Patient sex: M
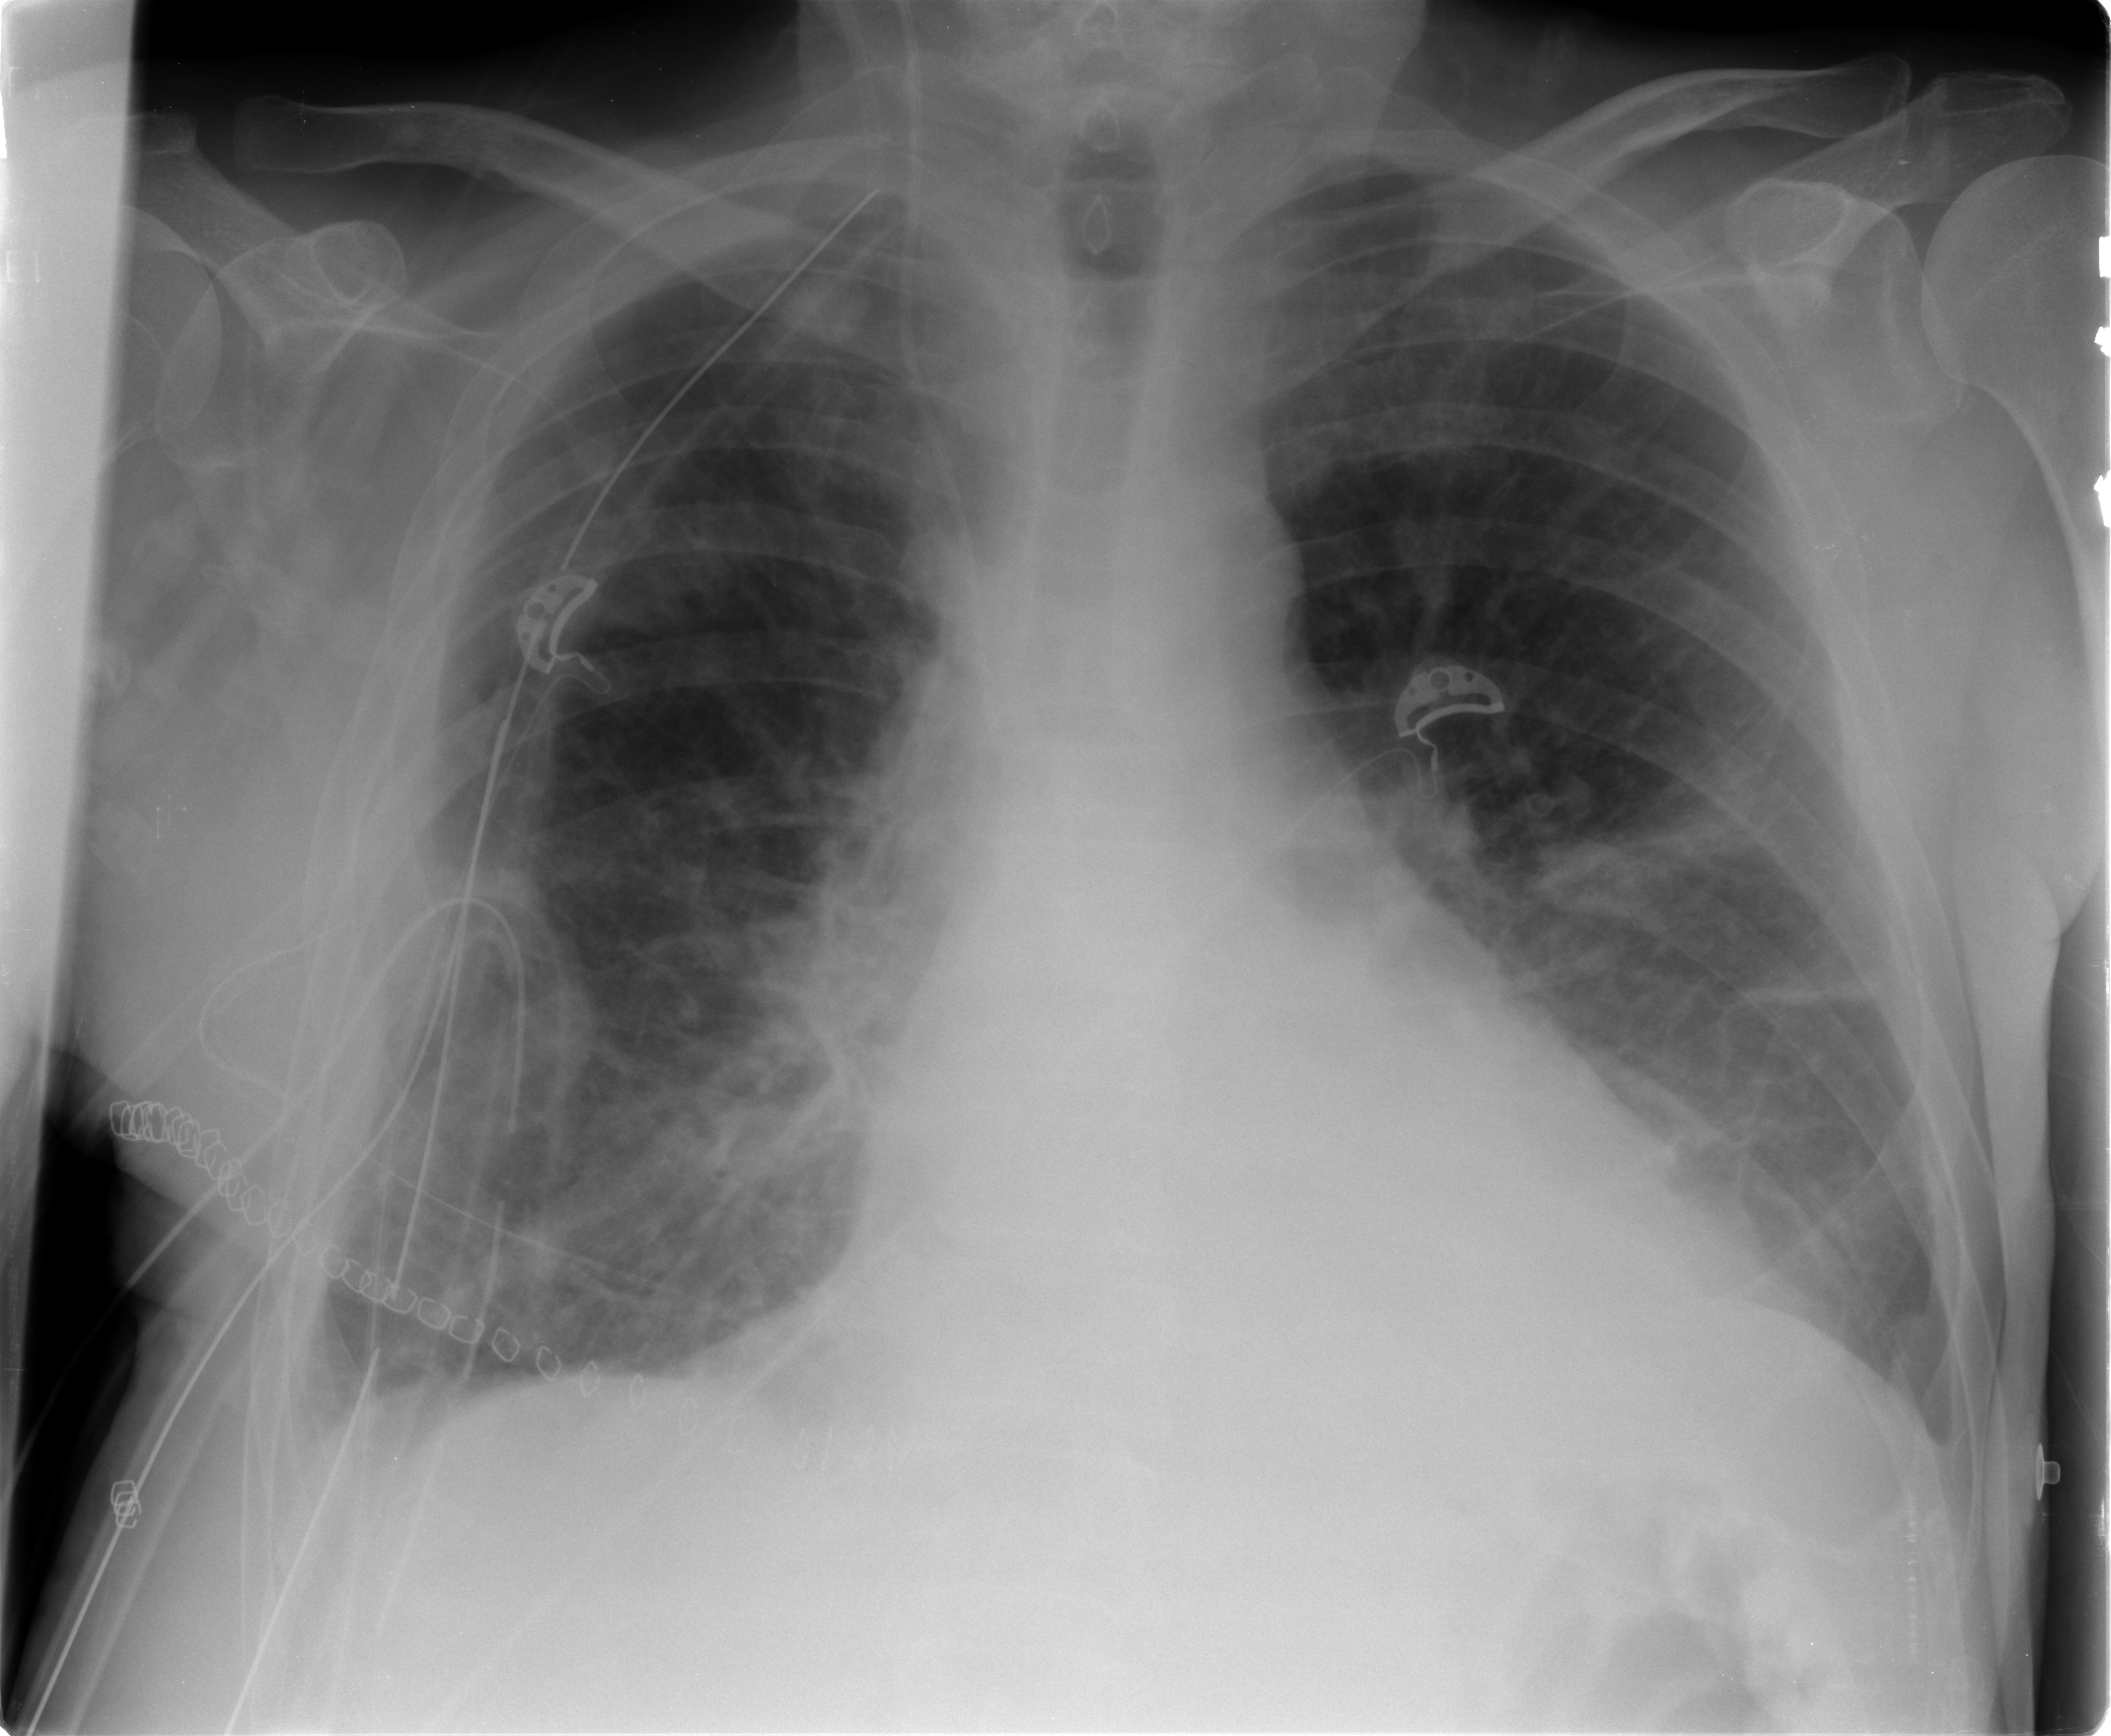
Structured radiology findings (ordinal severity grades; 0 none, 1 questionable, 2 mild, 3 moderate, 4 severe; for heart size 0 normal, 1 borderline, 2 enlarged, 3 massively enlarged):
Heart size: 0
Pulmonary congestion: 2
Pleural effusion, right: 1
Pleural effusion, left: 2
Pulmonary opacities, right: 2
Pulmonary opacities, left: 1
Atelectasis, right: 2
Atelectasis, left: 2